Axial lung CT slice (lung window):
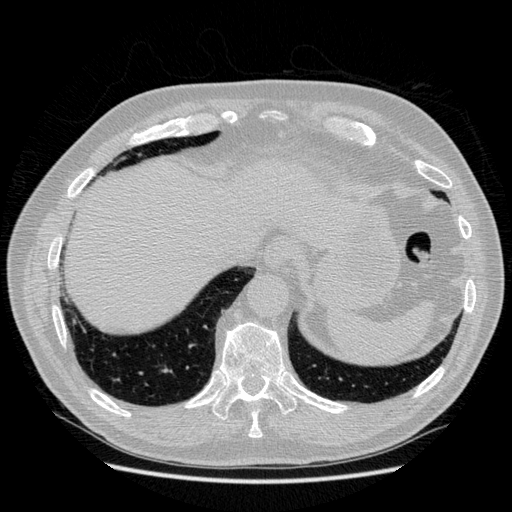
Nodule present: no